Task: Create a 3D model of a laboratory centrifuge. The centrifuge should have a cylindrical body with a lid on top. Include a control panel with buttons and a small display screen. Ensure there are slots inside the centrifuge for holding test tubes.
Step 370:
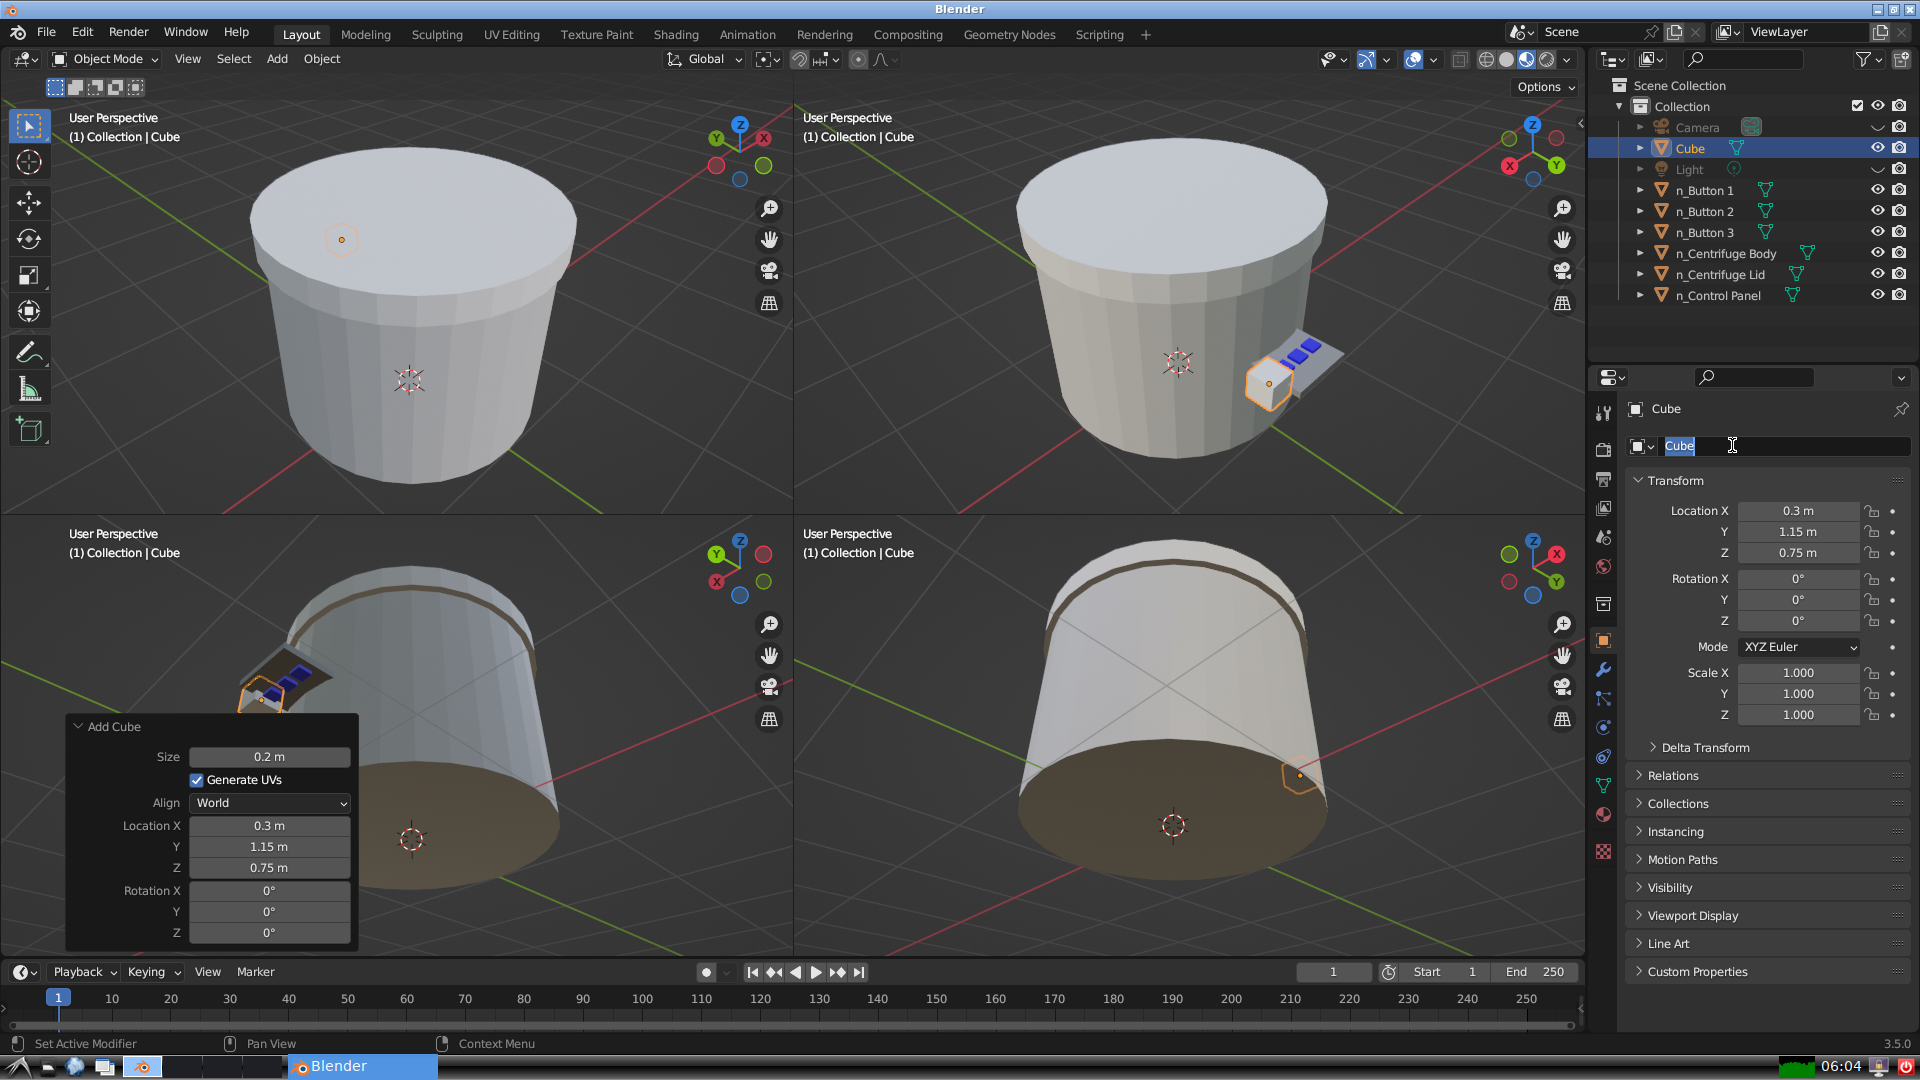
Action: input_text: n_Display Screen